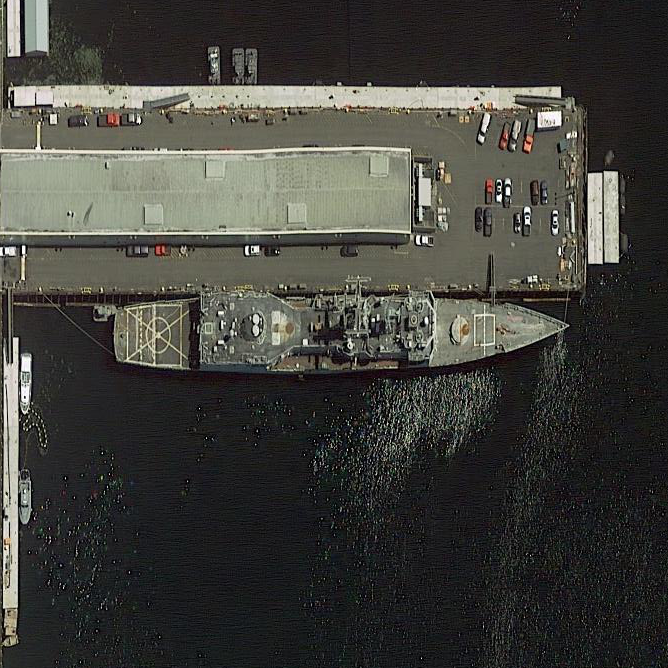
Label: Ticonderoga-class_cruiser